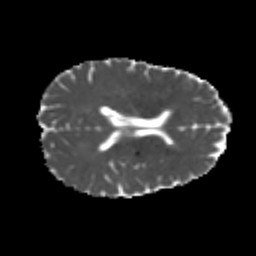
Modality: MD
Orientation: axial
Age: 24
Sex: male
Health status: healthy
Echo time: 0.074 s